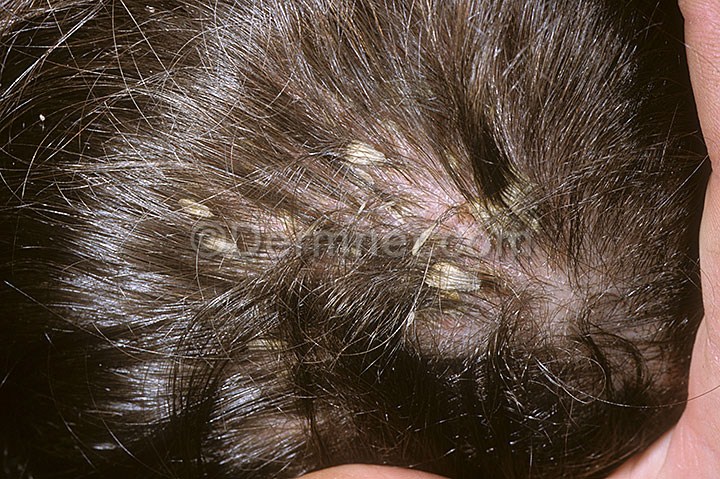
Disease: Psoriasis pictures Lichen Planus and related diseases